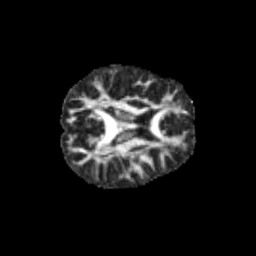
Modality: FA
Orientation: axial
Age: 12
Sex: female
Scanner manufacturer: siemens
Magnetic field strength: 3 T
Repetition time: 3.8 s
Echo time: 0.07 s